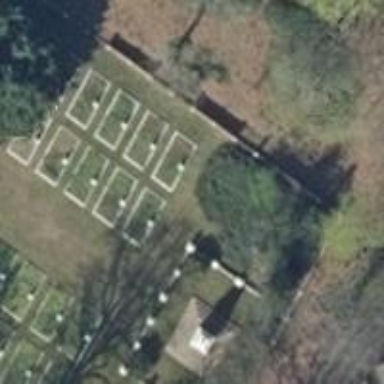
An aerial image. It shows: Historic memorial.